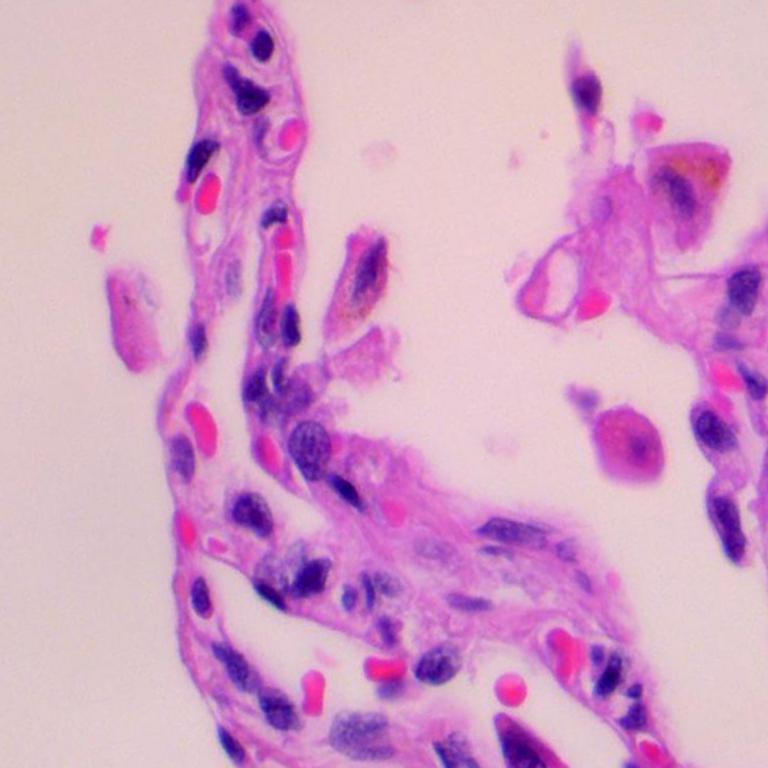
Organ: lung
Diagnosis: benign